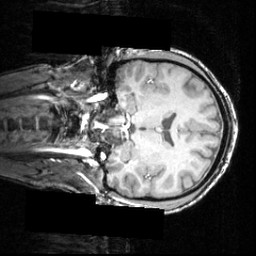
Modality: T1w
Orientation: coronal
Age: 22
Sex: male
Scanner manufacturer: siemens
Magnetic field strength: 3.951 T
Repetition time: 2.5 s
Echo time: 0.00393 s